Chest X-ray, PA view. Patient: 73 years old, sex M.
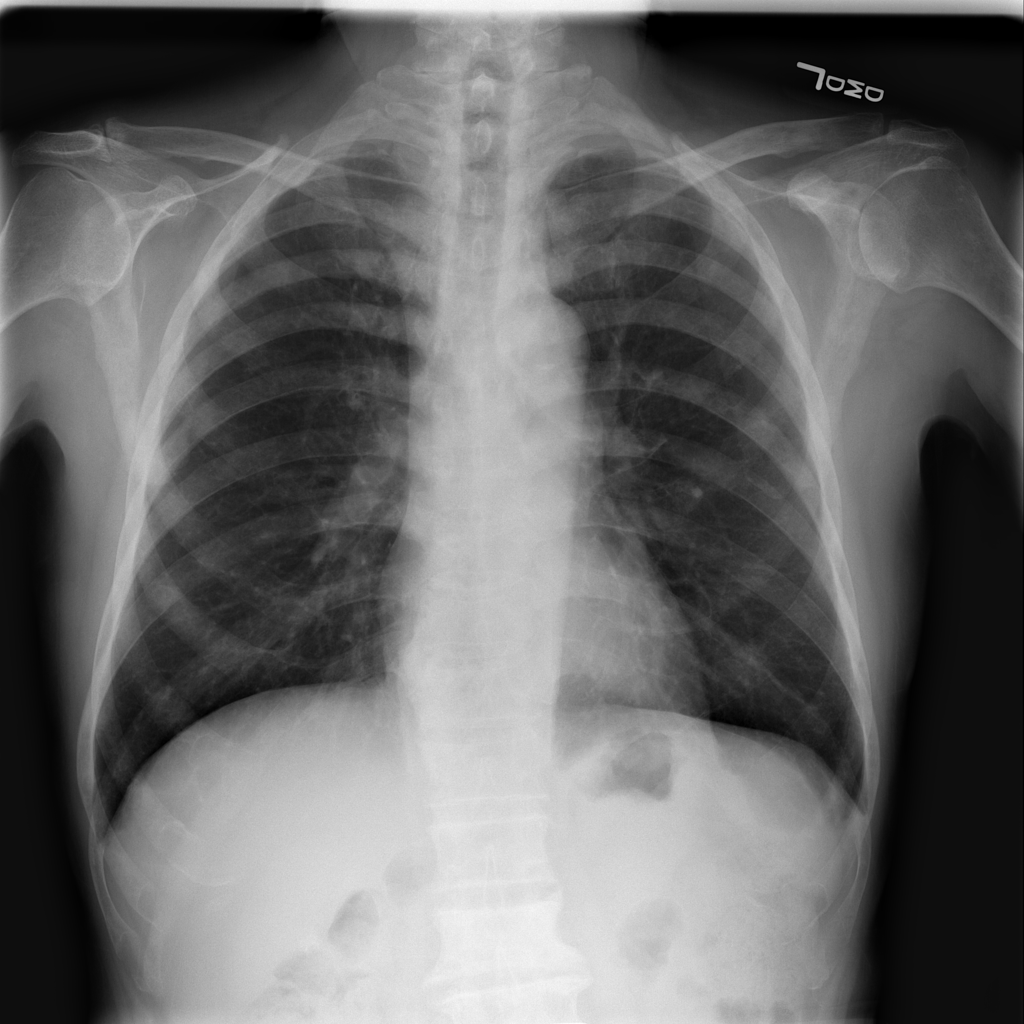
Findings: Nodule